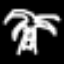
Label: palm tree